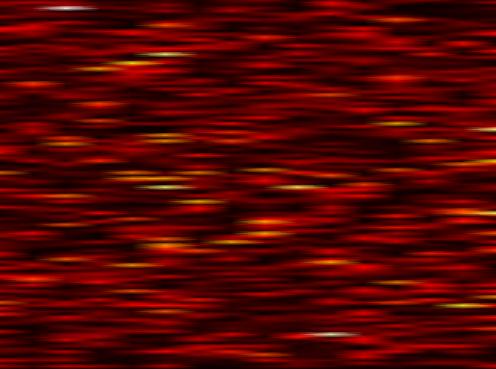
Label: OFDM